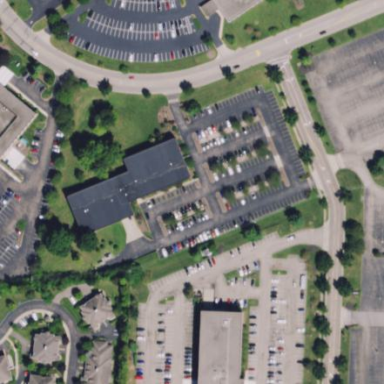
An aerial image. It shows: Office building.